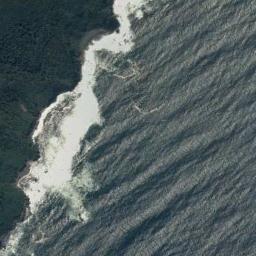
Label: beach